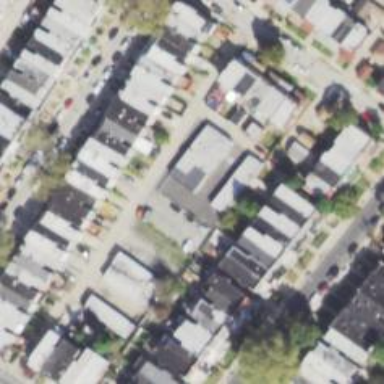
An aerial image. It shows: Alleyway designated as service road.